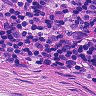
Metastatic tissue present: no